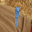
Label: 1